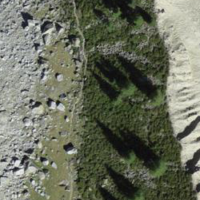
EUNIS habitat code: 48
Species observed at this site:
Marmota marmota